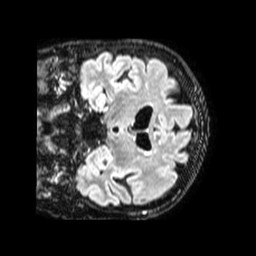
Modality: FLAIR
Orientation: coronal
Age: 59
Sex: female
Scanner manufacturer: philips
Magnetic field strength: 1.5 T
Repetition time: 4.8 s
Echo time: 0.3364 s